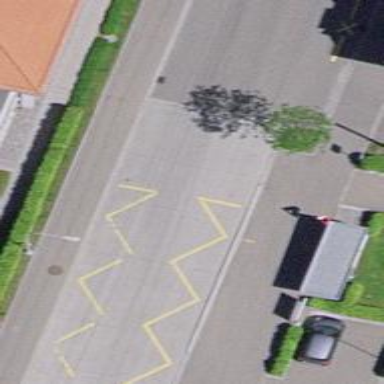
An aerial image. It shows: Trolleybus stop position for public transport.